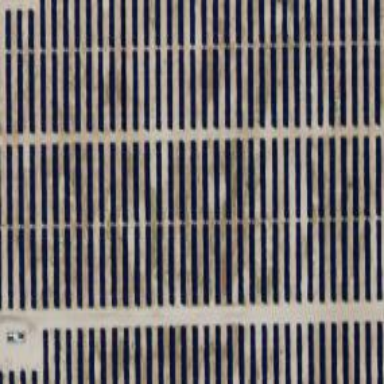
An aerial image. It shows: Solar power generator using photovoltaic panels.